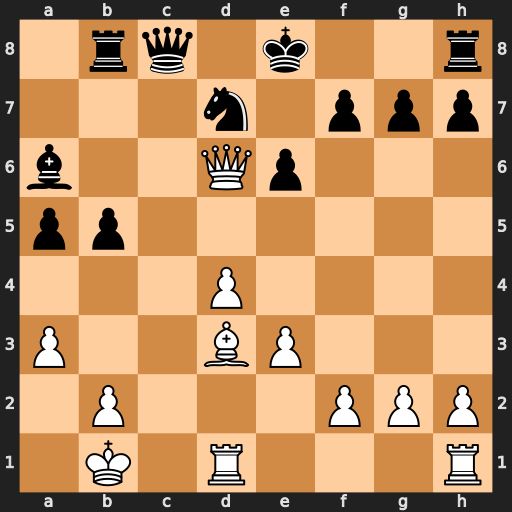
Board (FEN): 1rq1k2r/3n1ppp/b2Qp3/pp6/3P4/P2BP3/1P3PPP/1K1R3R
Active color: w
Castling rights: k
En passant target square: -
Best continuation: Rc1 Qd8 Qxa6